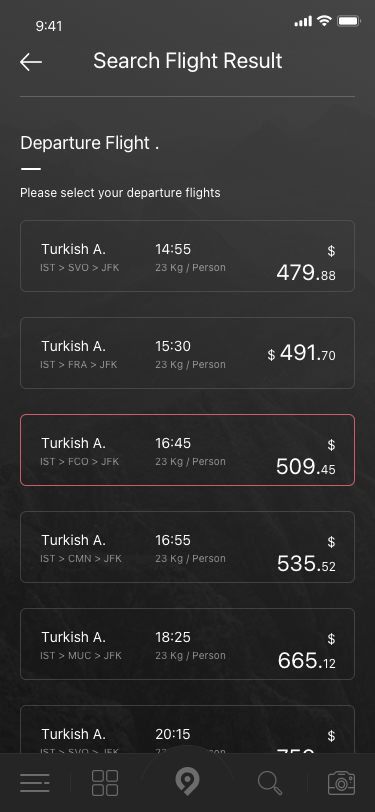
Text in this UI design:
Search Flight Result
Departure Flight .
Please select your departure flights
Turkish A.
IST > SVO > JFK
14:55
23 Kg / Person
$ 479.88
Turkish A.
IST > FRA > JFK
15:30
23 Kg / Person
$ 491.70
Turkish A.
IST > FCO > JFK
16:45
23 Kg / Person
$ 509.45
Turkish A.
IST > CMN > JFK
16:55
23 Kg / Person
$ 535.52
Turkish A.
IST > MUC > JFK
18:25
23 Kg / Person
$ 665.12
Turkish A.
IST > SVO > JFK
20:15
23 Kg / Person
$ 756.86